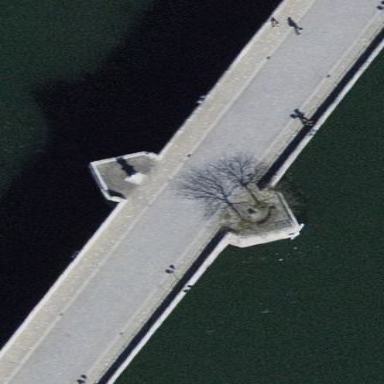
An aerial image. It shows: Architectural bridge with arched structure.